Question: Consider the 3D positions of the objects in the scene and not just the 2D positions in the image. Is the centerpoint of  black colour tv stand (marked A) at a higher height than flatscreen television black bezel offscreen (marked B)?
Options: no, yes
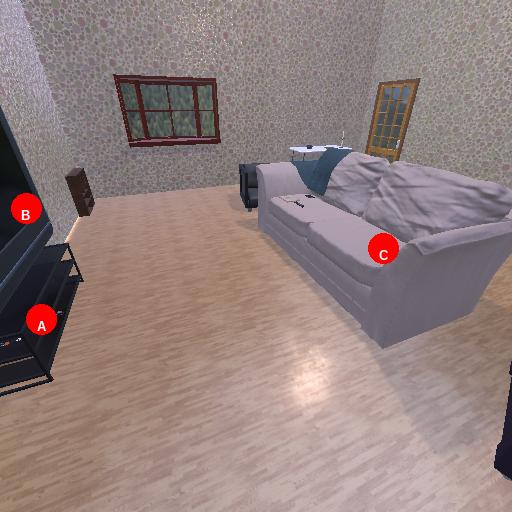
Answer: no